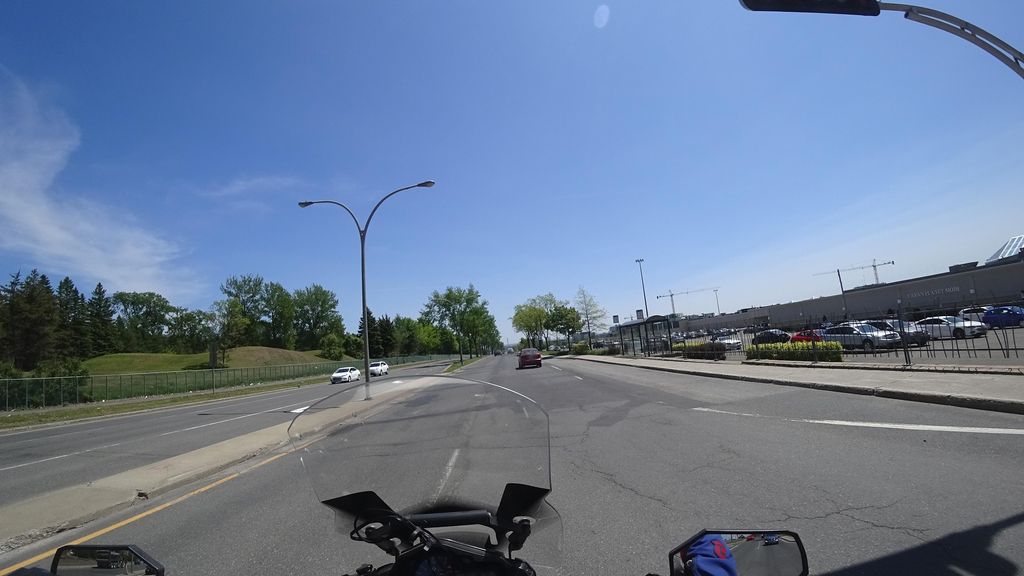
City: quebec_city